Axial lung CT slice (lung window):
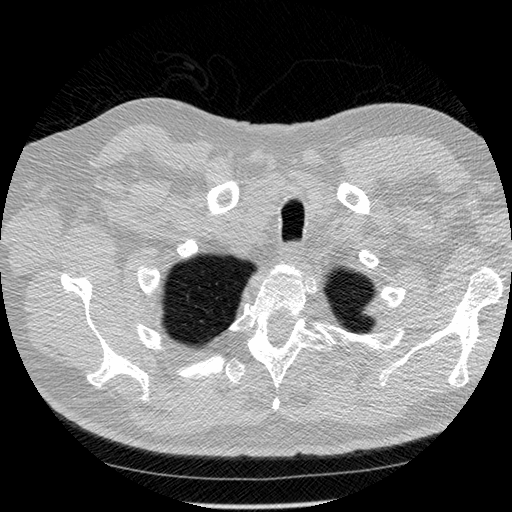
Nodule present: no